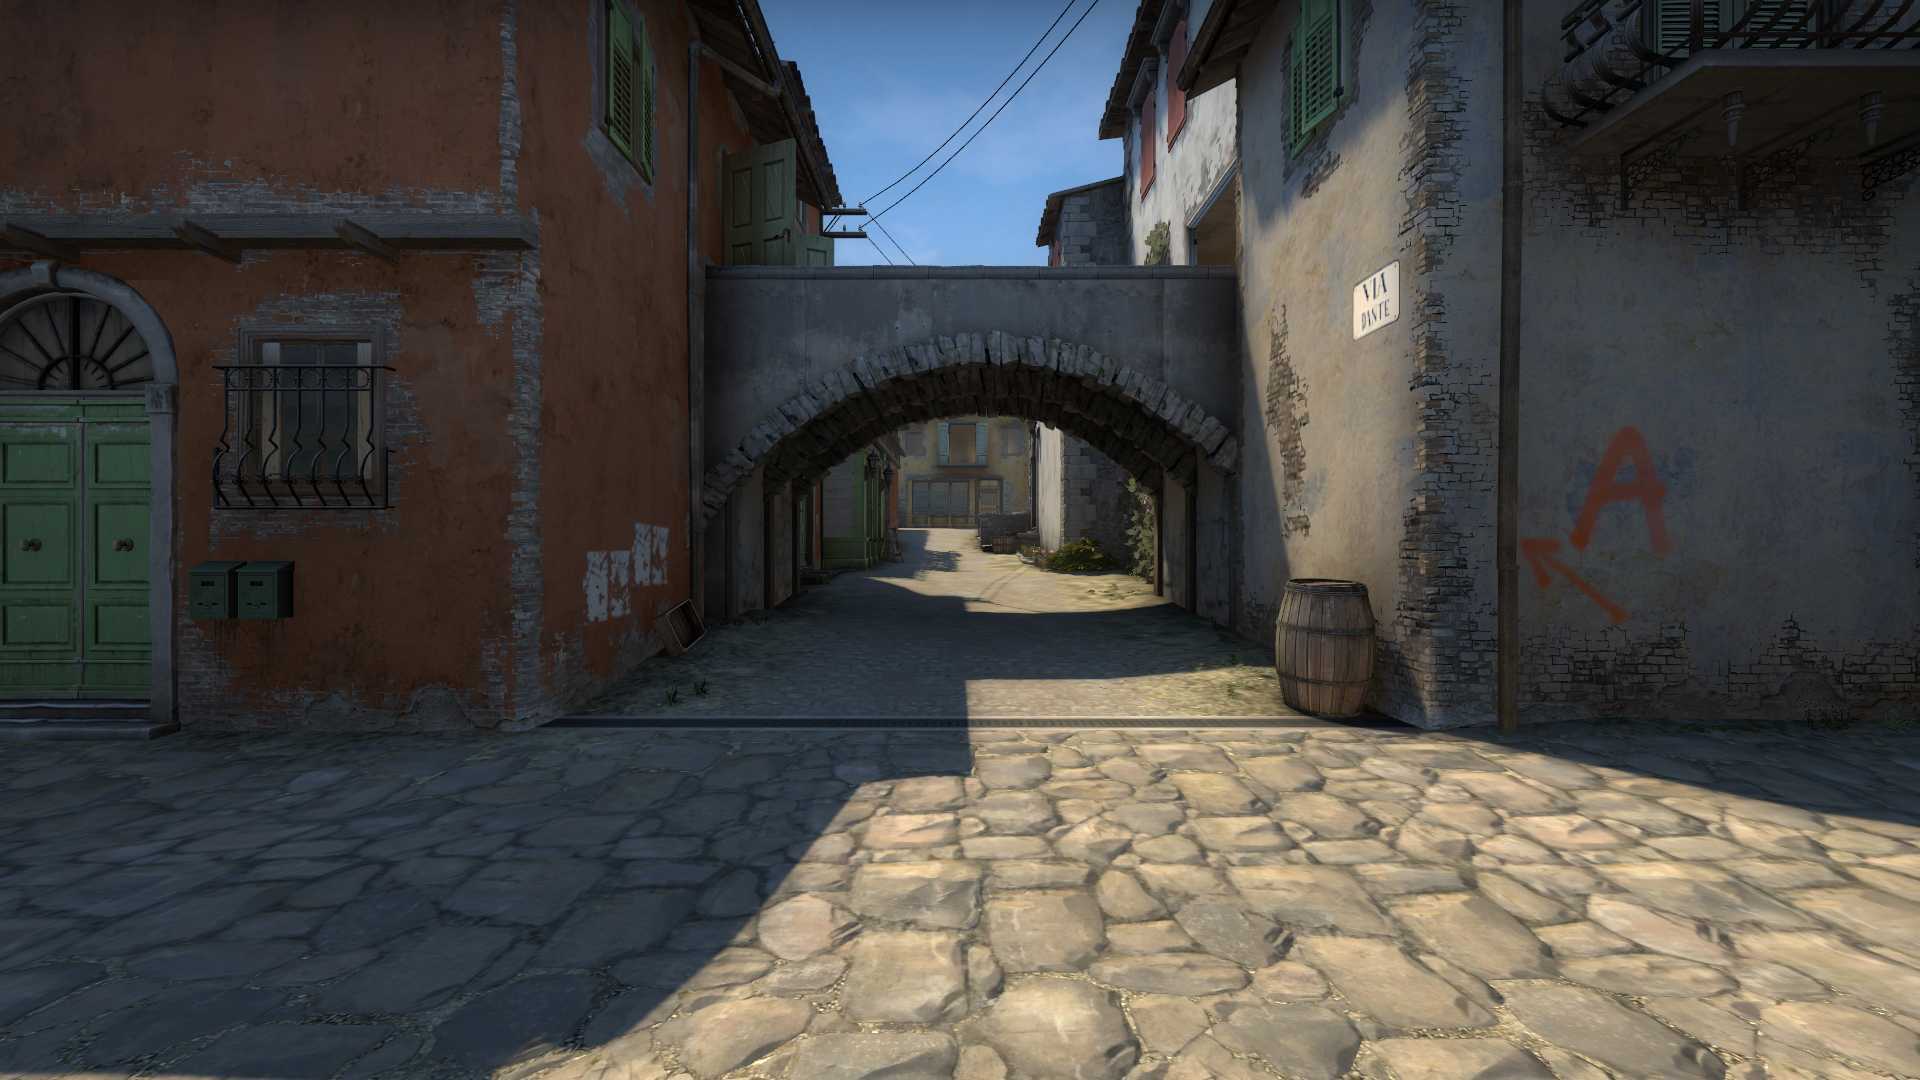
Map: de_inferno